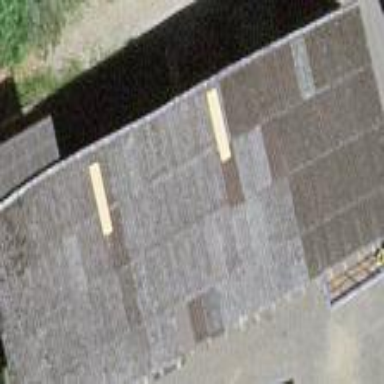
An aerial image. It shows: Rural barn.